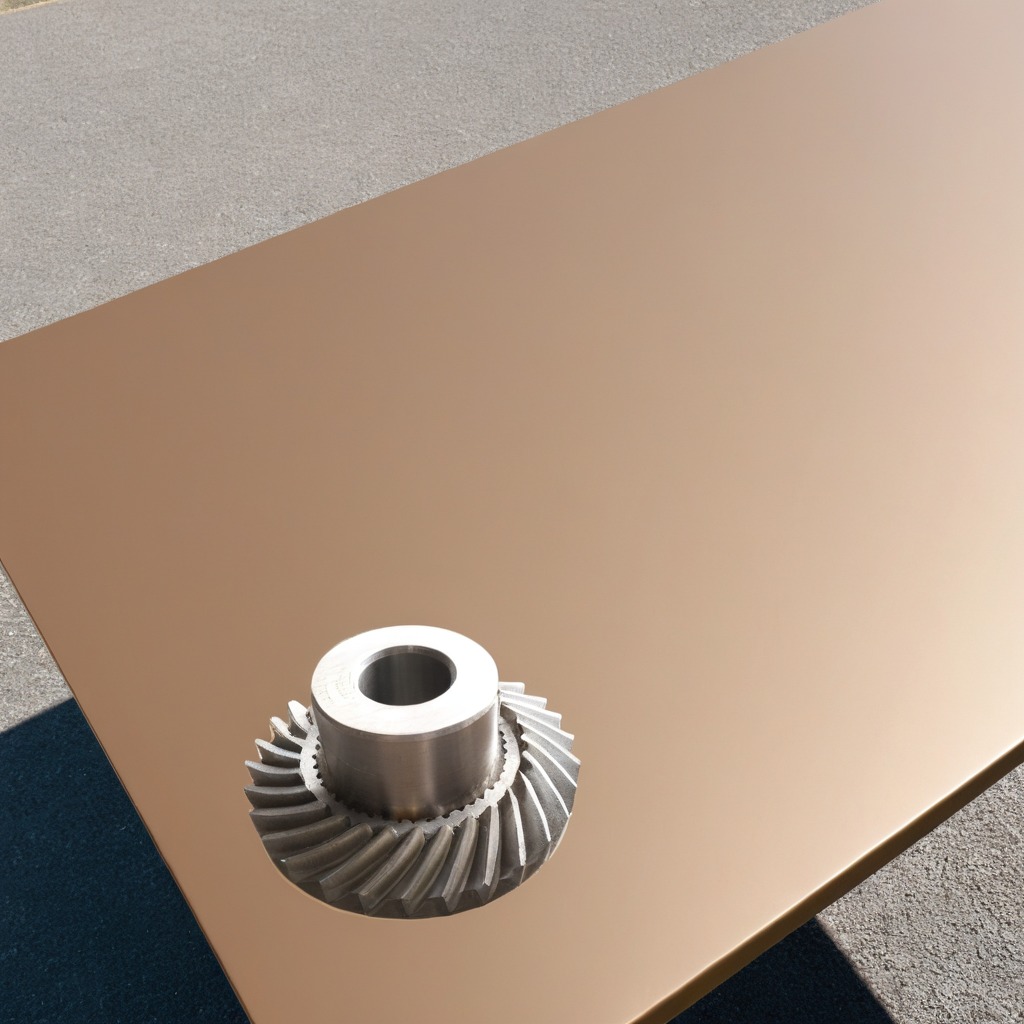
A steel gear with teeth is lying on the table.